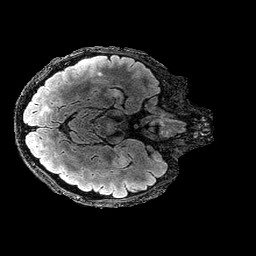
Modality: FLAIR
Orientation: axial
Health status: ill
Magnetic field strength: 3 T